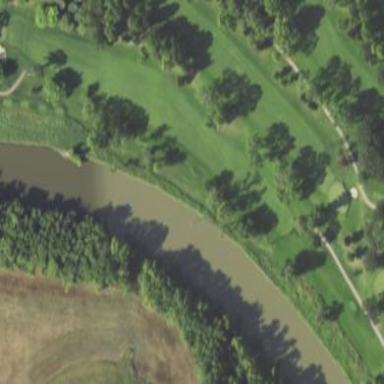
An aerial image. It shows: Golf fairway in the image.